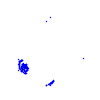
Particle: pion